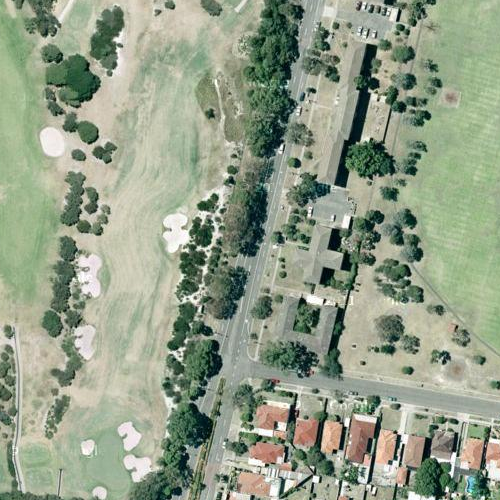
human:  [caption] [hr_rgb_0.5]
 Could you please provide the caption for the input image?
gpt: There are some green bushes and white bunkers on the meadow while a highway passed by .

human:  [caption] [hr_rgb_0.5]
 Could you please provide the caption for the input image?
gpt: A meadow with some green bushes on it while a highway passed by .

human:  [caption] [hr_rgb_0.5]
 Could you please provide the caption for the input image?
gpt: Some green bushes and white bunkers on the meadow while a highway passed by .

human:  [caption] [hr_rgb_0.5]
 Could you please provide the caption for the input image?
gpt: There is a highway beside the meadow .

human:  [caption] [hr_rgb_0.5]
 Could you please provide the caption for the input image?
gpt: Some green bushes and white bunkers on the meadow while a highway passed by .